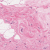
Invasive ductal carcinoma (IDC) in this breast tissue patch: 0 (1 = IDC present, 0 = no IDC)